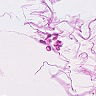
Metastatic tissue present: no